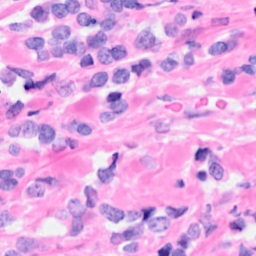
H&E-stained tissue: Breast